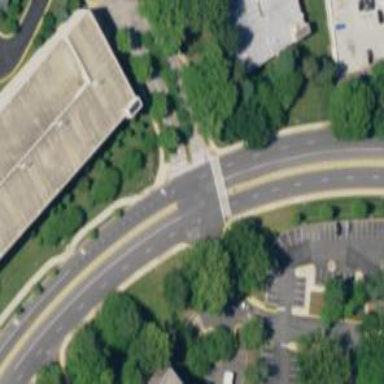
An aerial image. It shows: Marked crossing with zebra stripes on the road.